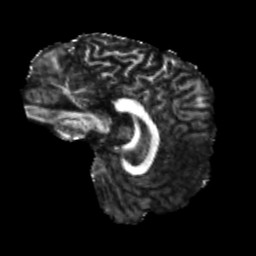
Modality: FA
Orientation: sagittal
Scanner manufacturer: siemens
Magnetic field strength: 3 T
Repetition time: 4 s
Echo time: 0.0594 s